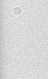
Label: camera_spot